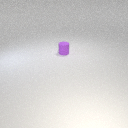
small purple rubber cylinder